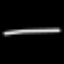
Label: line